Question: I am getting an insane by its intensity and complexity Assertion Error on every Drag and Drop (from one QListWidget onto another). I know the 'AssertionError' is caused by one of class instance's attributes (class instance variable is attached to QListWidget Item via .setData(). One of the attributes is not compatible with 'pickle'. I would appreciate if you enlighten me on how to approach this problem and how to debug it efficiently. So far the only solution is to go through each class attribute one by one, setting it to None and then to check if that solved an 'Assertion Error' problem. But such approach is extremely tedious and time consuming.
# EDITED LATER:
After hours of debugging I've shrink the code to its bare minimum. It closely replicates the same problem I have encountered when Qt widgets (such as QListWidget) are unable to use 'pickle' to perform their tasks.
A Short info:
Two instances of ClassA and ClassB are declared. Then instB is stored in instA attribute. And vise versa: instA is stored to instB attribute. The rest is straightforward: instA via .setData() is assigned to ListWidget item. Drag'nDrop the item causes pickle to fail.
Please advise on how to avoid this situation in future. What causes it. And if there are possible scenarios to solve it.

---
'''
from PyQt4 import QtCore, QtGui
class Base(dict):
def __init__(self):
super(Base, self).__init__()
def setInstB(self, instB):
self['instB']=instB
class ClassA(Base):
def __init__(self):
super(ClassA, self).__init__()
class ClassB(Base):
def __init__(self):
super(ClassB, self).__init__()
def setInstA(self, instA):
self.instA=instA
instA=ClassA()
instB=ClassB()
instA.setInstB(instB)
instB.setInstA(instA)
class Dialog(QtGui.QMainWindow):
def __init__(self, instA):
super(QtGui.QMainWindow,self).__init__()
widget = QtGui.QWidget()
layout = QtGui.QVBoxLayout()
widget.setLayout(layout)
self.listA=QtGui.QListWidget()
self.listA.setAcceptDrops(True)
self.listA.setDragDropMode(QtGui.QAbstractItemView.DragDrop)
self.listA.setSelectionMode(QtGui.QAbstractItemView.ExtendedSelection)
listItem=QtGui.QListWidgetItem(str(id(instA) ) )
listItem.setData(QtCore.Qt.UserRole, instA)
self.listA.addItem(listItem)
self.listB=QtGui.QListWidget()
self.listB.setAcceptDrops(True)
self.listB.setDragDropMode(QtGui.QAbstractItemView.DragDrop)
self.listB.setSelectionMode(QtGui.QAbstractItemView.ExtendedSelection)
layout.addWidget(self.listA)
layout.addWidget(self.listB)
self.setCentralWidget(widget)
app = QtGui.QApplication(sys.argv)
dialog=Dialog(instA)
dialog.show()
dialog.resize(480,320)
sys.exit(app.exec_())
'''
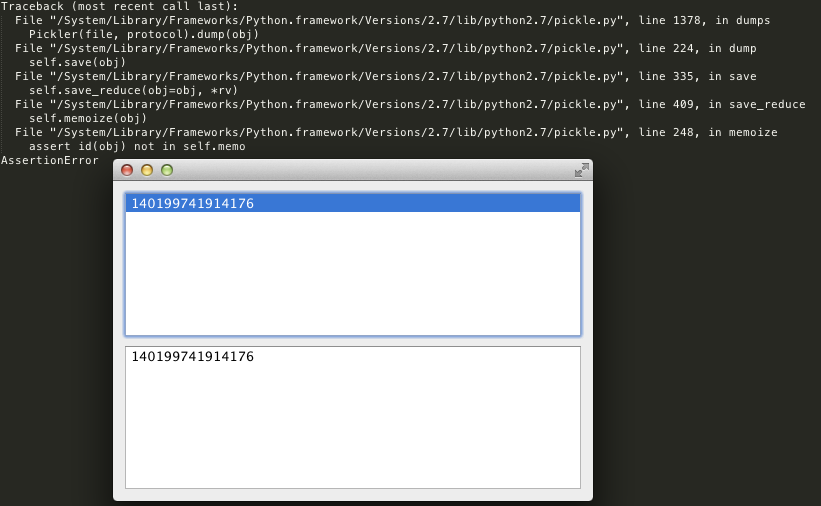
Answer: Googl'ing for 'pyqt pickle protocol' reveals, there's an interface to set PyQt's pickle protocol:
'''
QtCore.pyqtSetPickleProtocol()
QtCore.pyqtPickleProtocol()
'''
See: <URL>
So
'''
QtCore.pyqtSetPickleProtocol(pickle.HIGHEST_PROTOCOL)
'''
might do the trick.